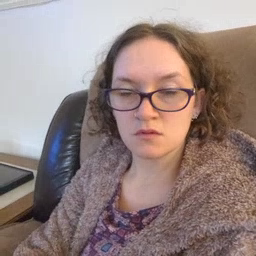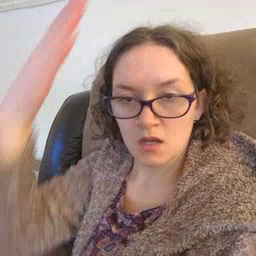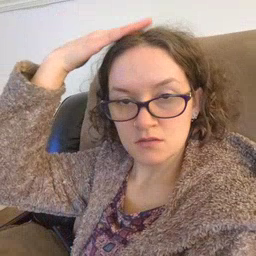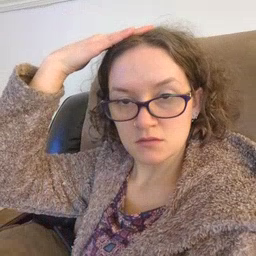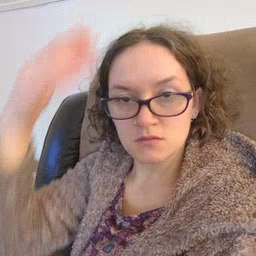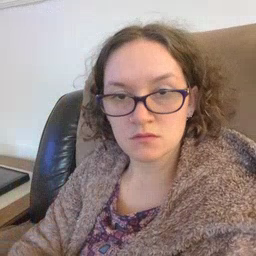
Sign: hat